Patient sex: M
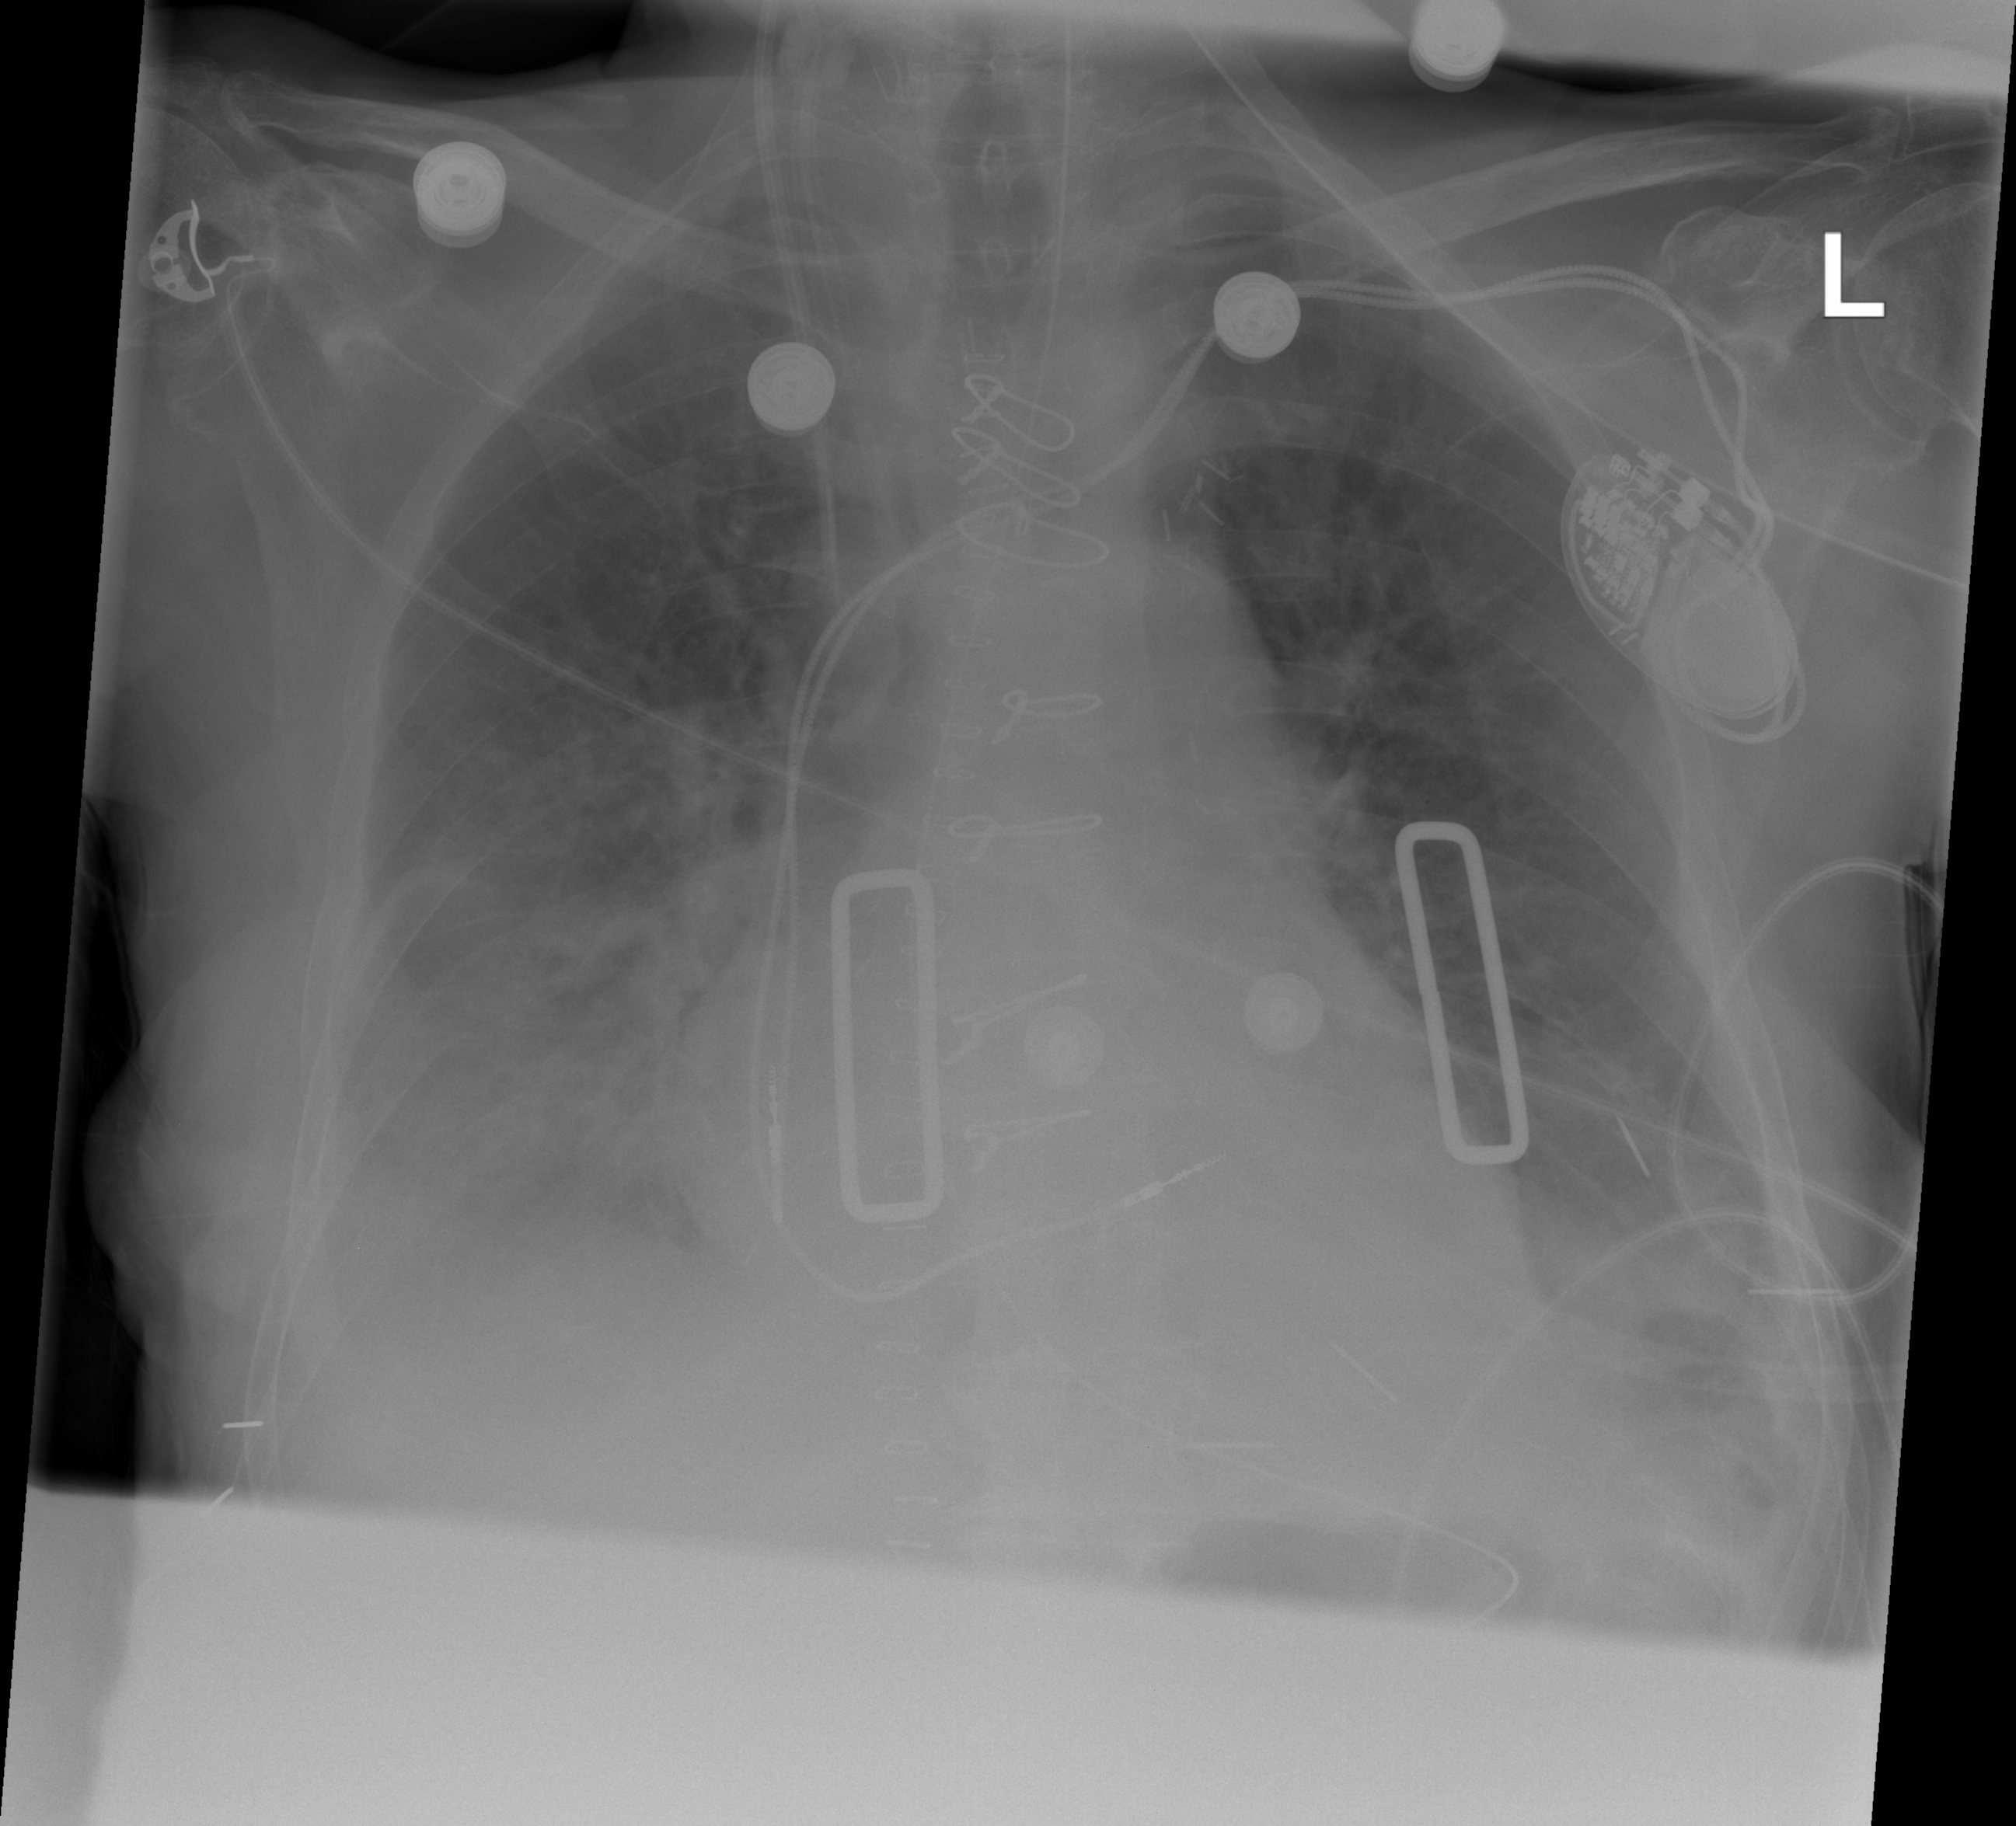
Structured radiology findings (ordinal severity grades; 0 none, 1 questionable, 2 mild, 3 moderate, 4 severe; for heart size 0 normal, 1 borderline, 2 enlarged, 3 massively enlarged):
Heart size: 2
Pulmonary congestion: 2
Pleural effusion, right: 2
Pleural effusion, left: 2
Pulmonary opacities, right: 2
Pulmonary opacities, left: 0
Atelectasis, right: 2
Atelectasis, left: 2